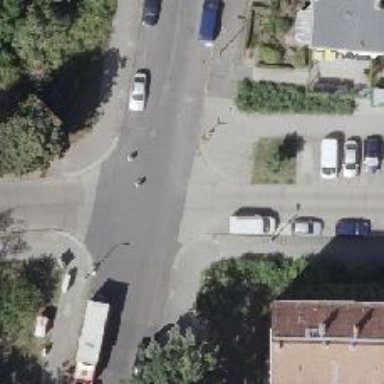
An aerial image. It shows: Unmarked road crossing.